Question: I wanted to use the free tier of RDS, but when I create instance, I was able to create one with 2000 GB (minimum 5GB, maximum 3072GB). But shouldn't the free RDS be only 20GB allowed? I've successfully created it and I'm very worried if I'll be charged for it.
Here's the screenshot:

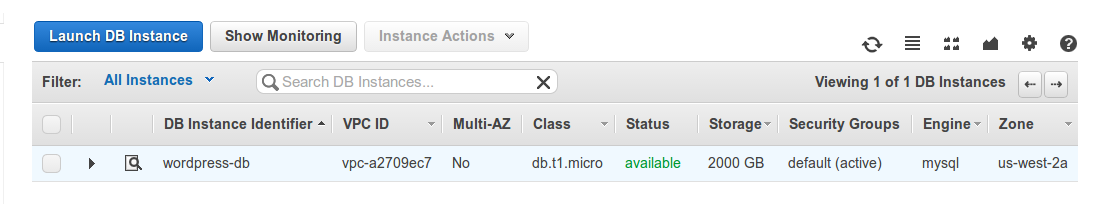
Answer: The free tier works as a billing discount on certain services. You will be billed for any services used beyond the free tier discounts.